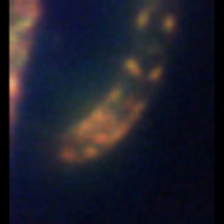
Taxon: Diatom_aggregate
Group: Diatoms